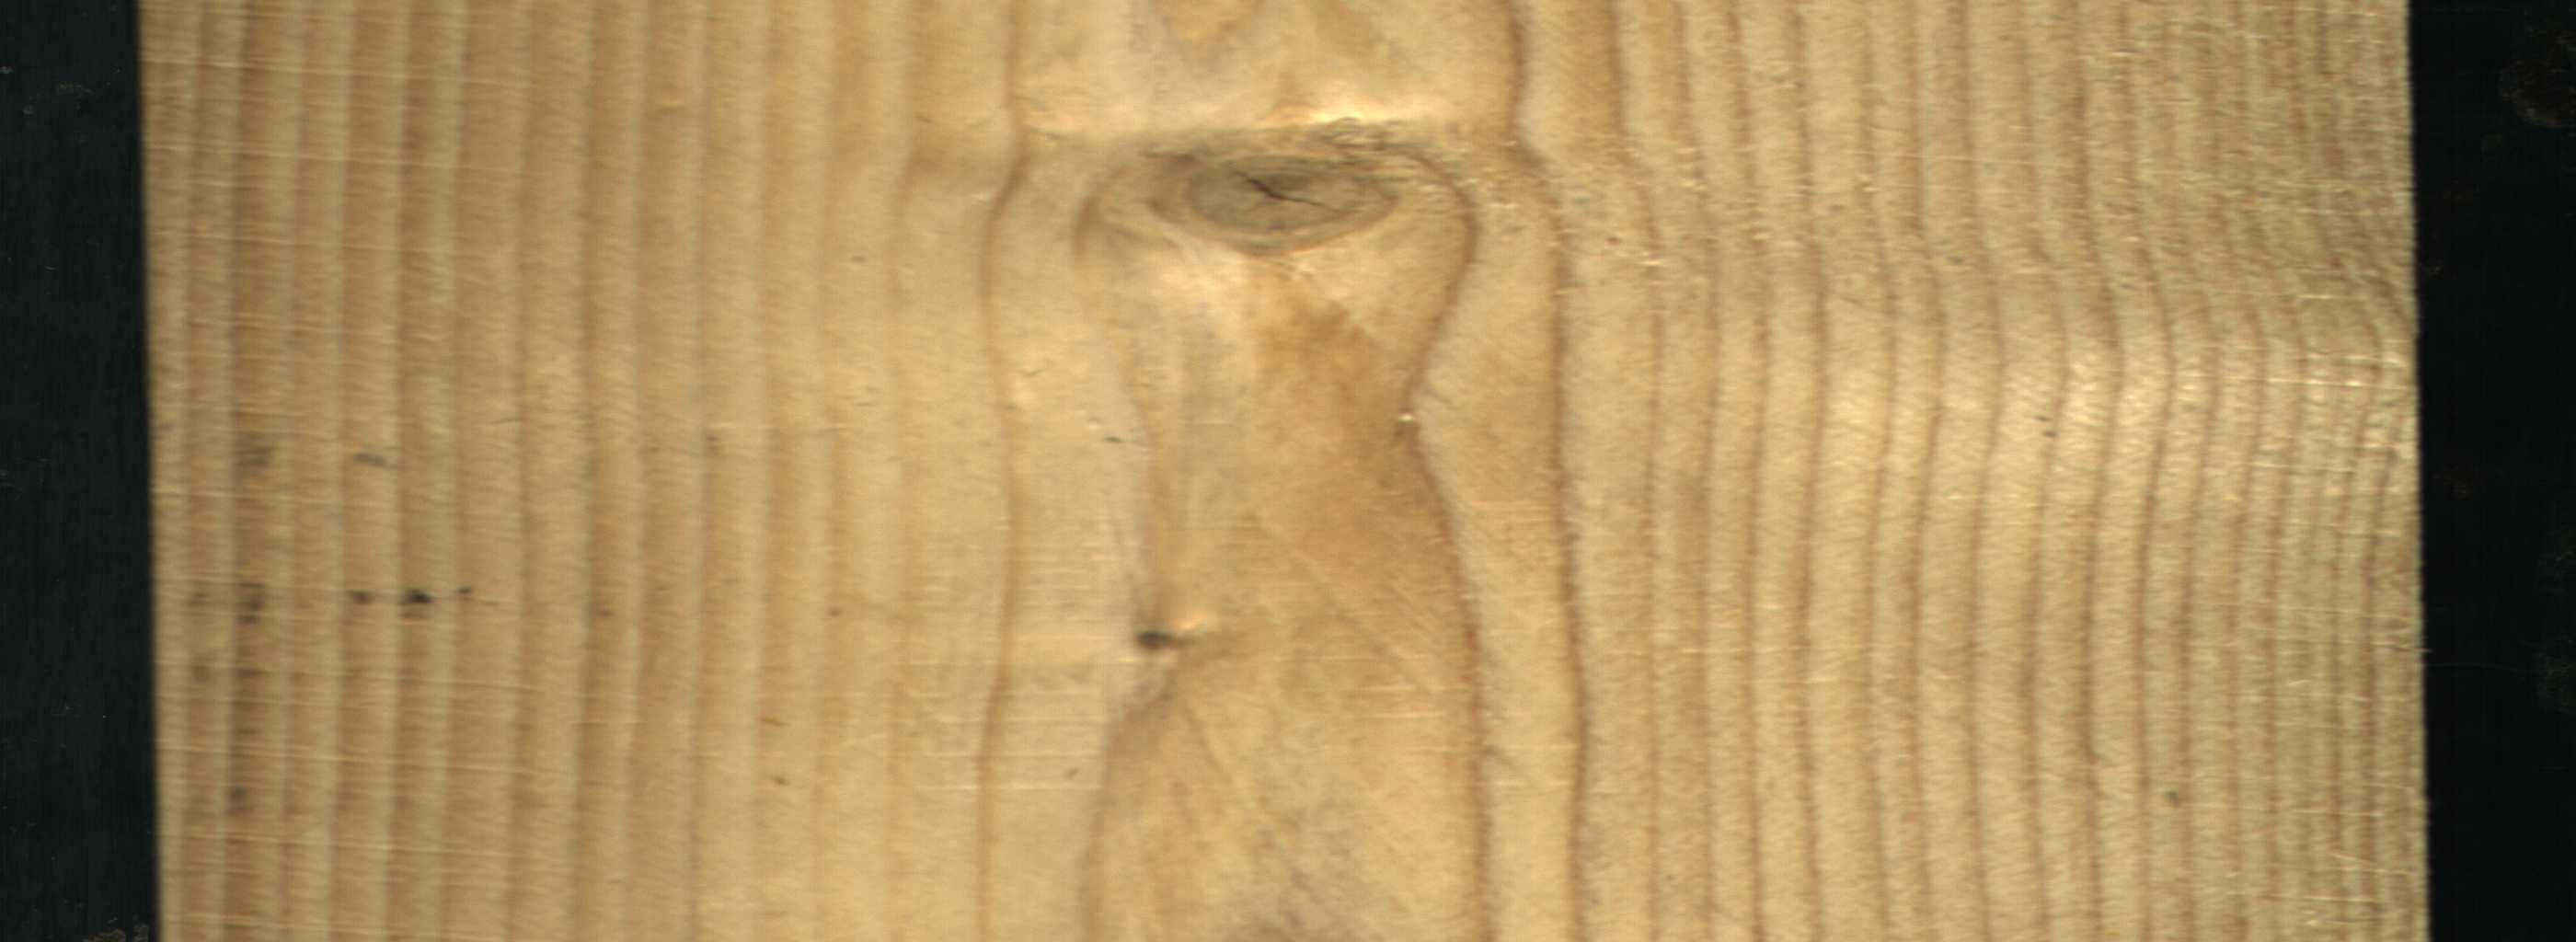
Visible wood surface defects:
knot_with_crack